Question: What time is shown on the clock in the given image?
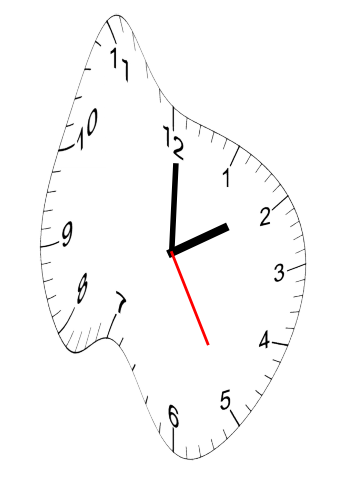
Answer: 02:00:25